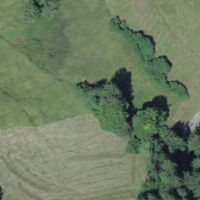
EUNIS habitat code: 52
Species observed at this site:
Aruncus dioicus